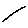
Label: line